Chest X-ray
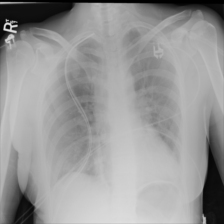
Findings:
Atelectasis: positive
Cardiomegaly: negative
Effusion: negative
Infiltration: negative
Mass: negative
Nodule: negative
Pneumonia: negative
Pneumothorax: negative
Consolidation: negative
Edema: negative
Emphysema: negative
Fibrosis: negative
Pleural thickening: negative
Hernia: negative